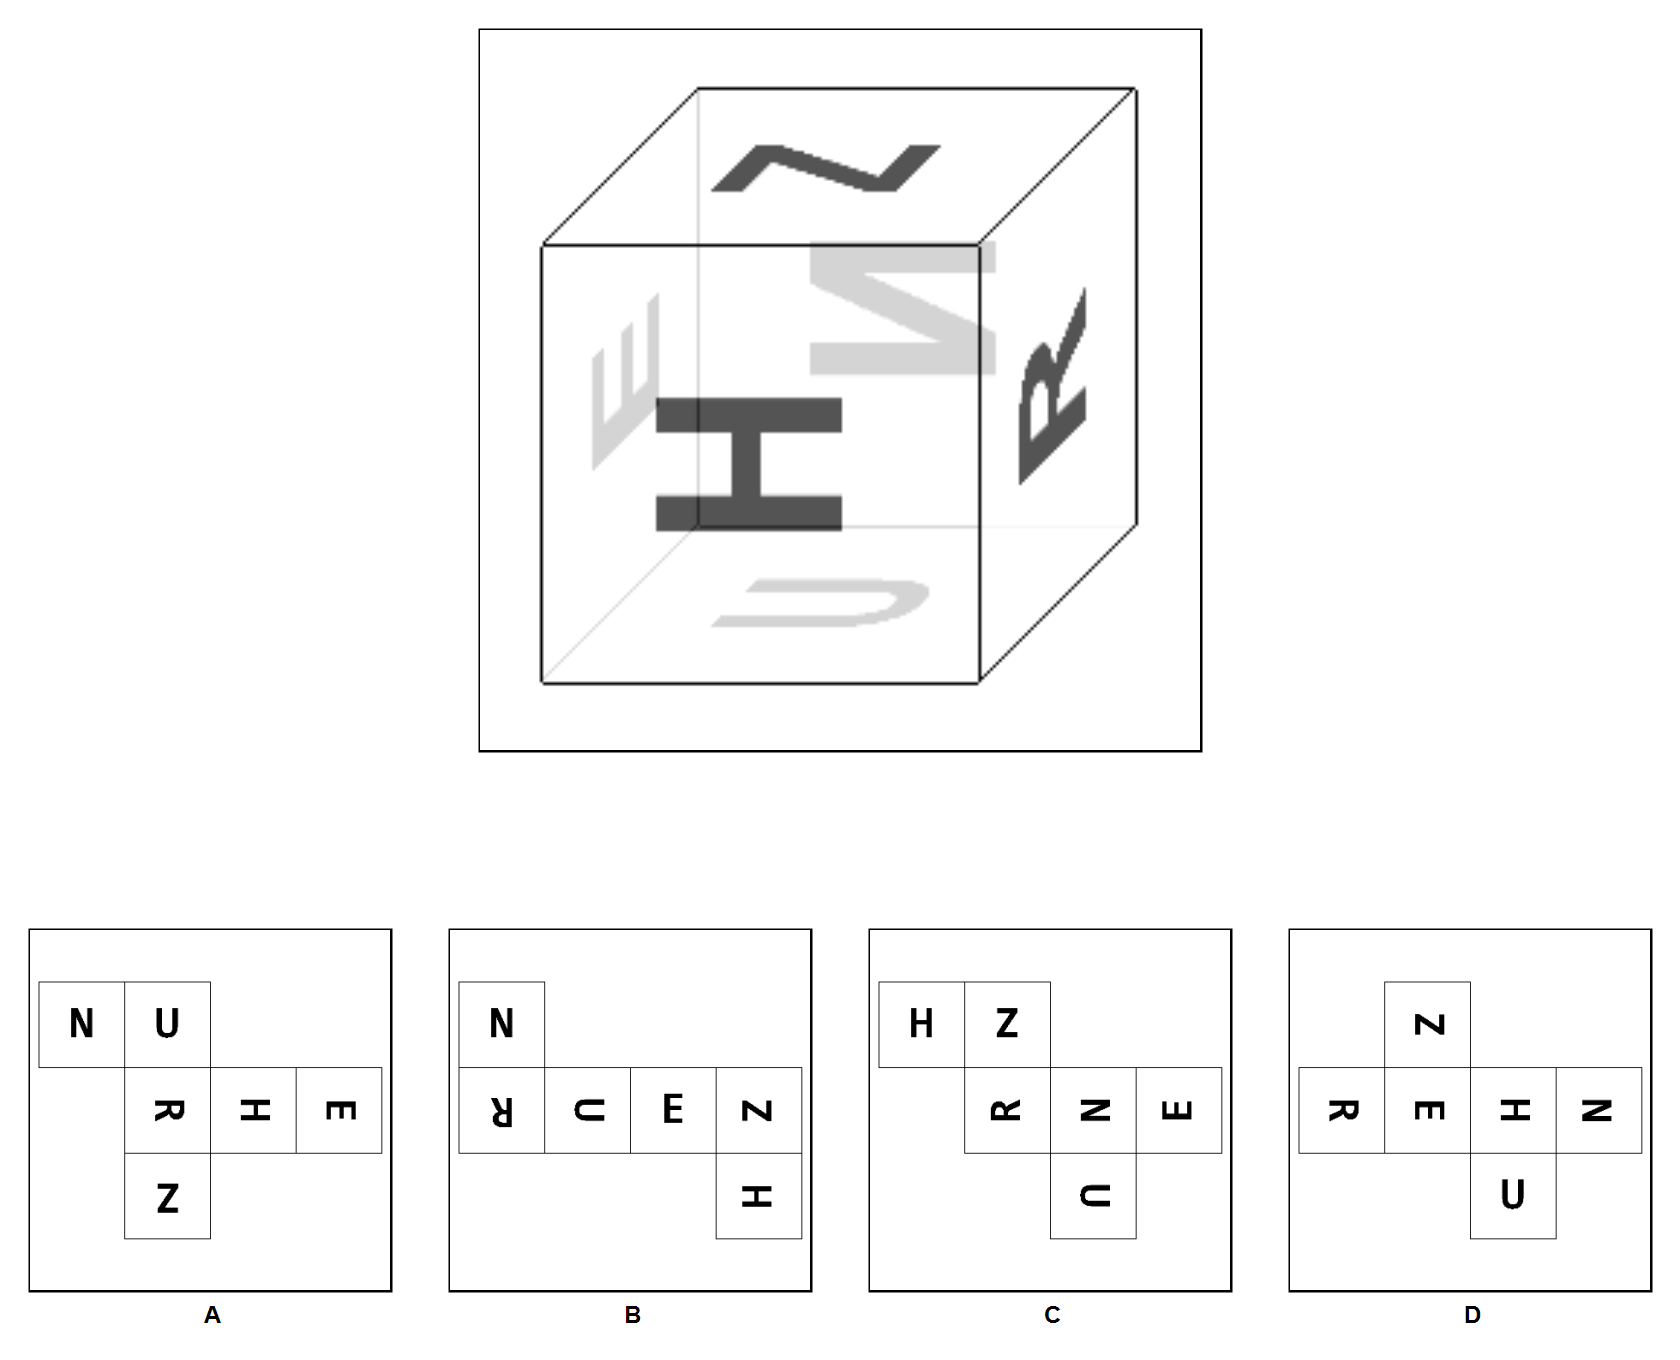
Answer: D